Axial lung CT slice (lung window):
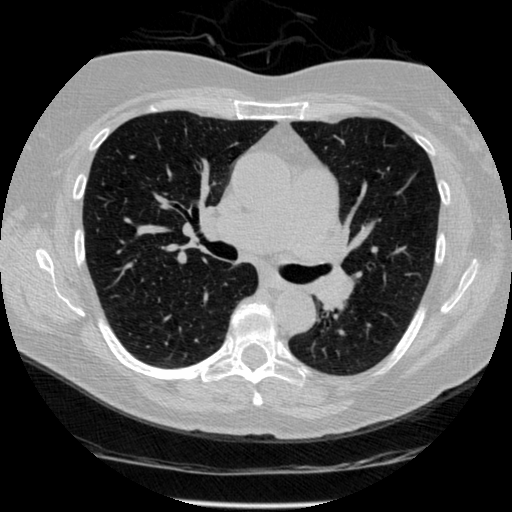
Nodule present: no